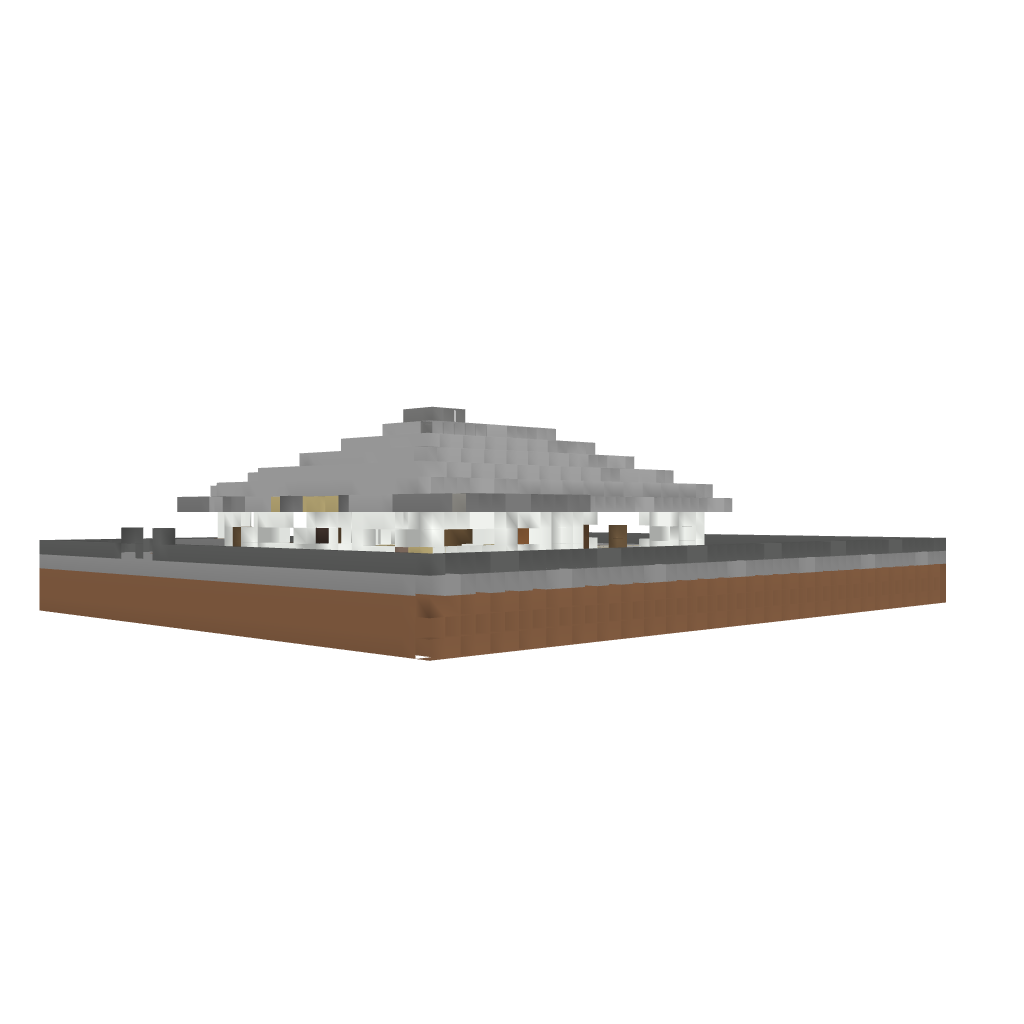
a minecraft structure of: Modern Summer House